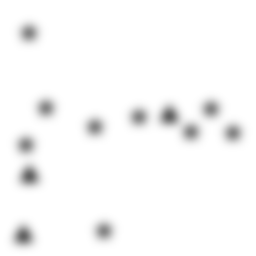
Squares: 0
Triangles: 3
Stars: 9
Total shapes: 12